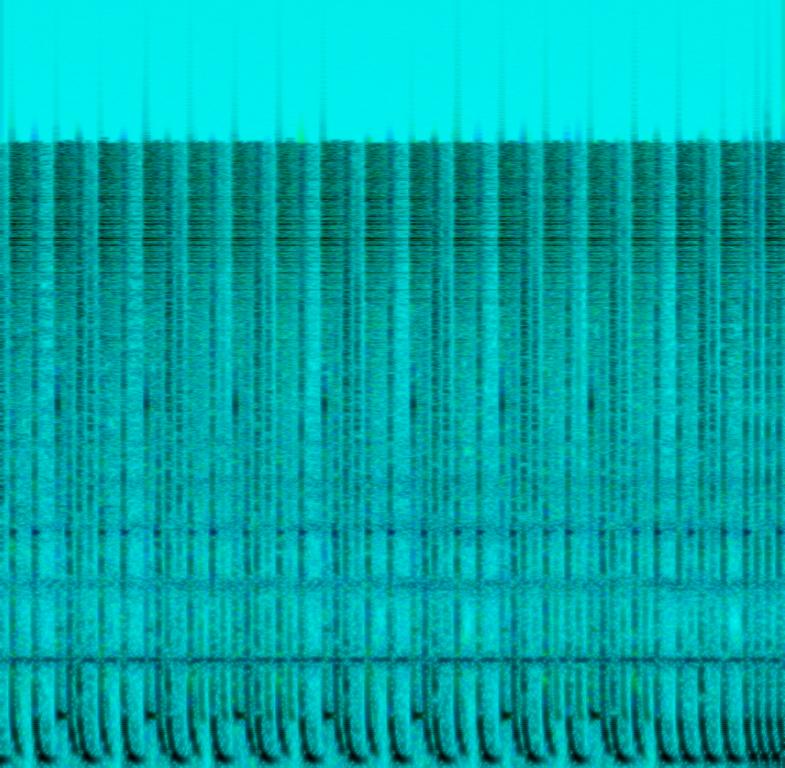
This electronic beat contains digital drums playing a four on the floor groove with percussive elements panned to the left and right side of the speakers. A synthesizer pad is playing one, long and evolving note in the higher register. It sounds like a lot of reverb has been added. This song may be playing in a Minimal/Techno club.